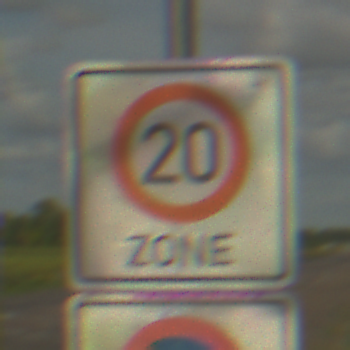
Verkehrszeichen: BeginnZone20
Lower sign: BeginnEingeschraenktesHalteverbotZone
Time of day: Midday
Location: Outdoor (RoadRail)
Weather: PartlyCloudy
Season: NotSpecified
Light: Natural